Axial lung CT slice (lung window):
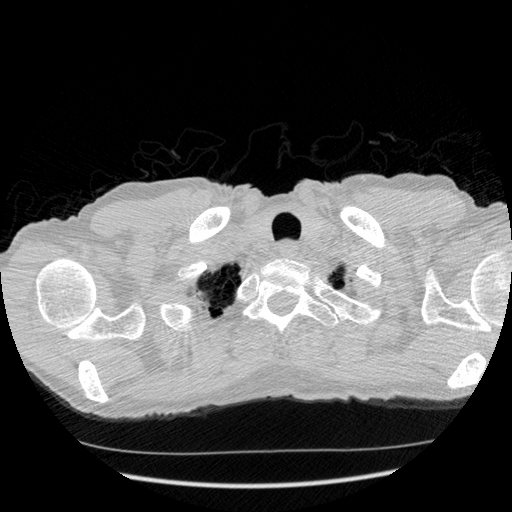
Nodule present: no